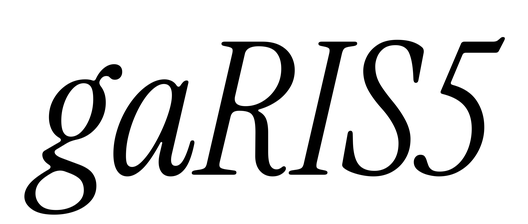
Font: InstrumentSerif-Italic